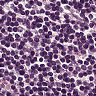
Metastatic tissue present: no